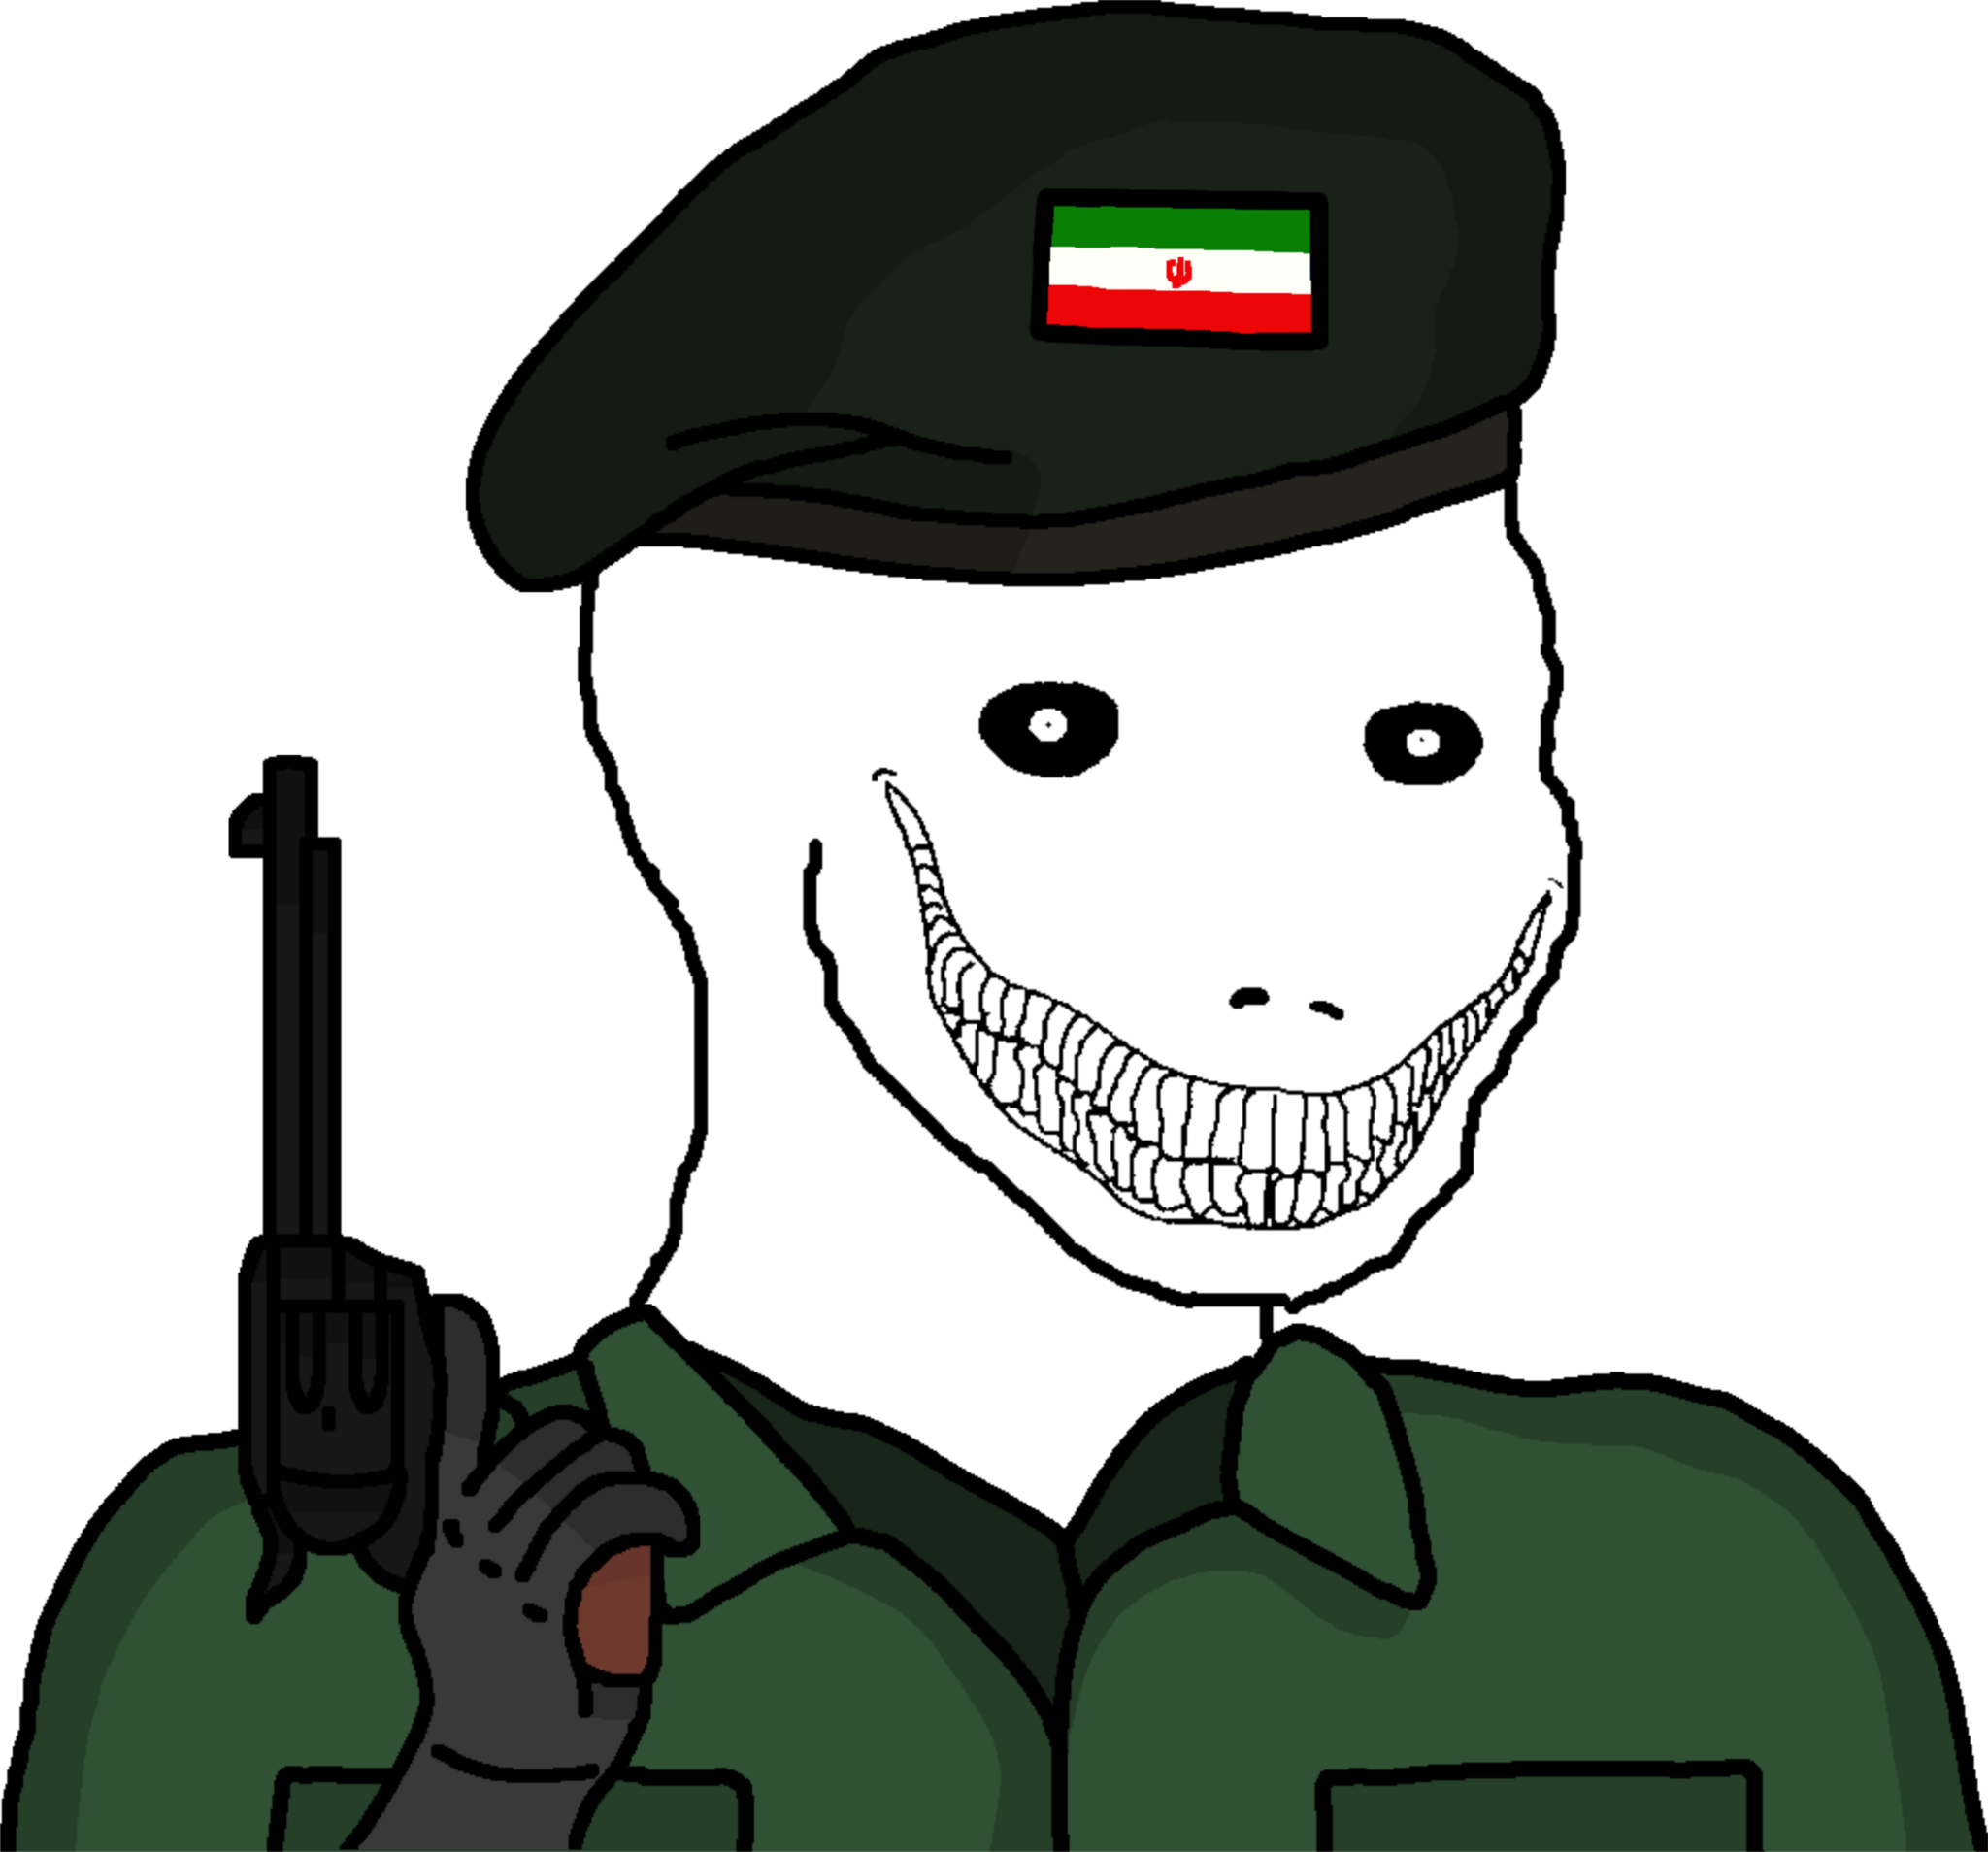
Label: 5_Oomer